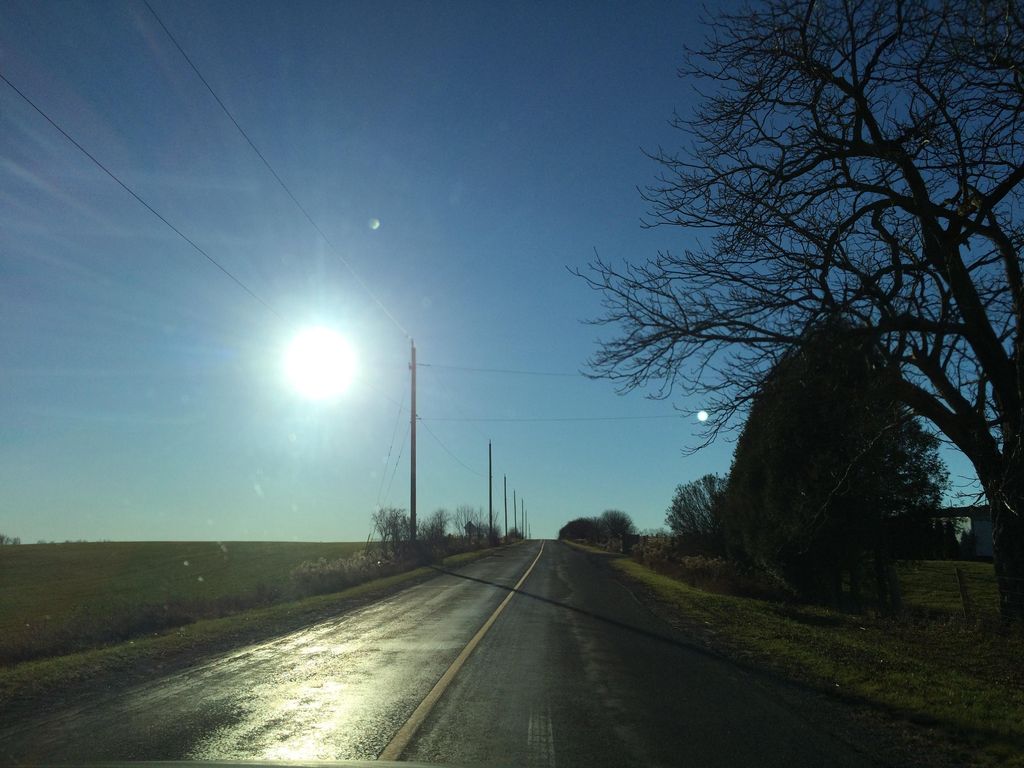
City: kitchener-waterloo